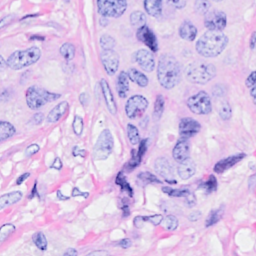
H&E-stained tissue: Breast